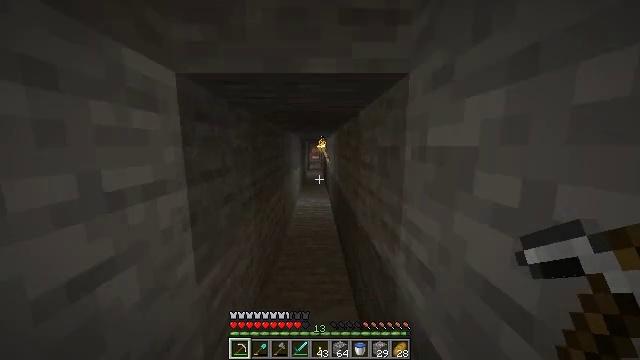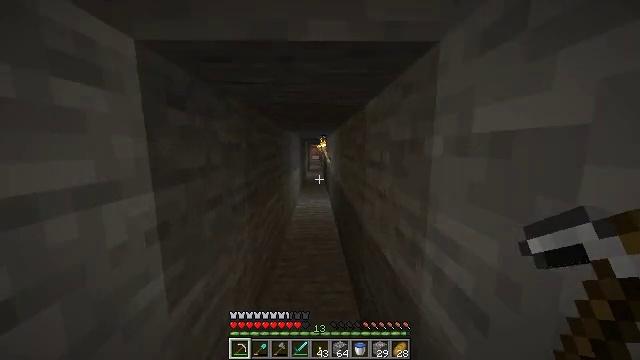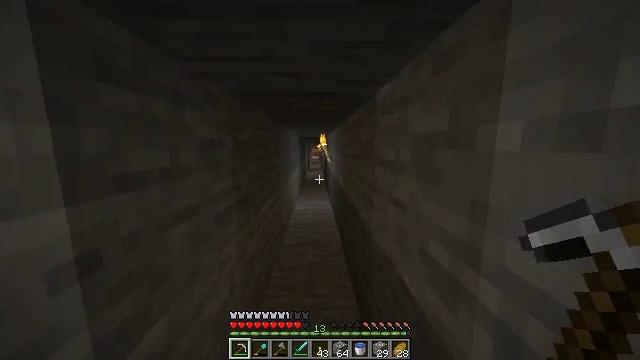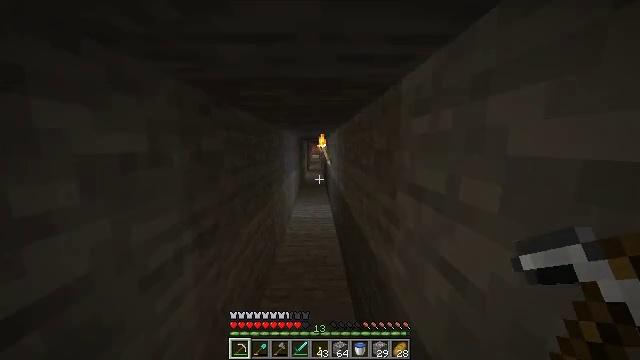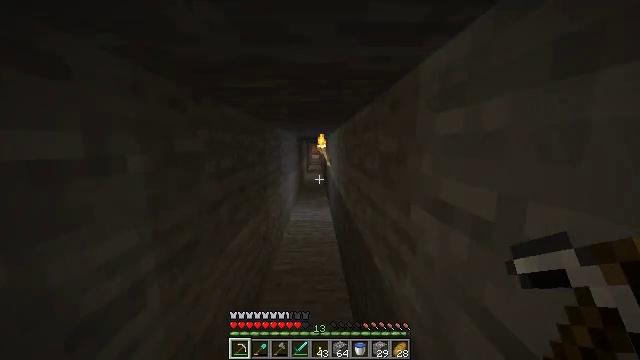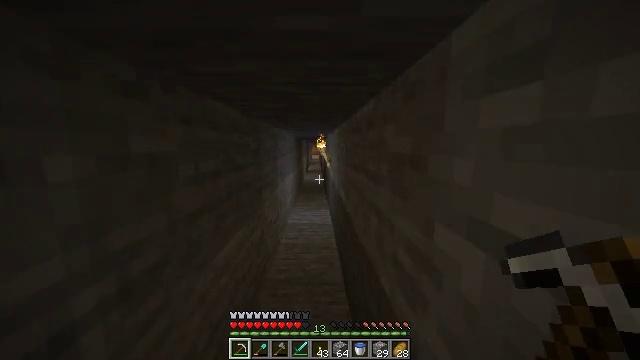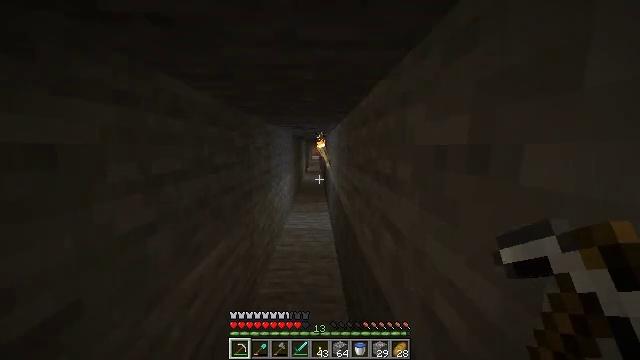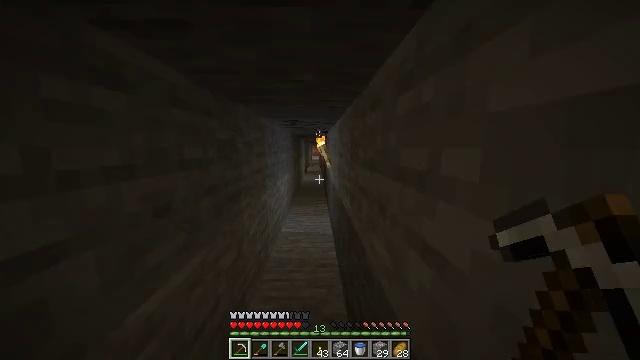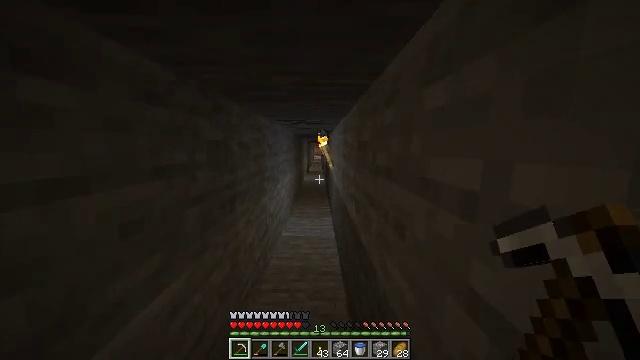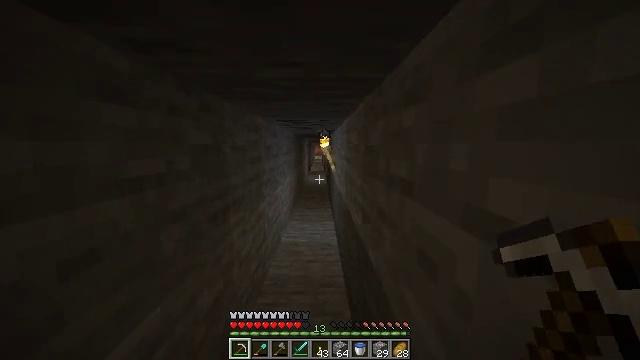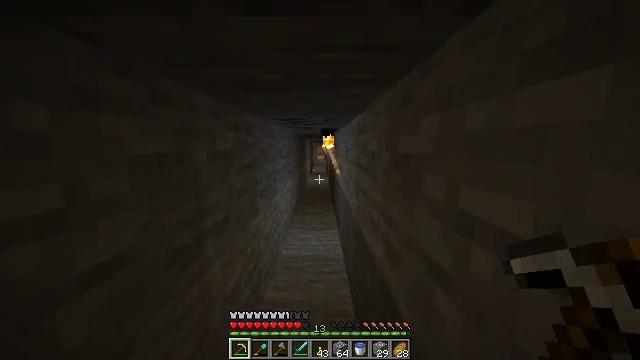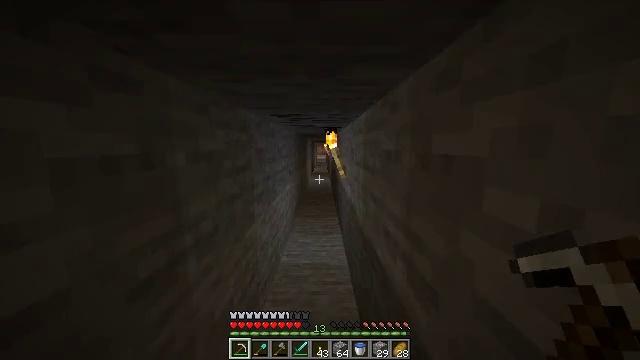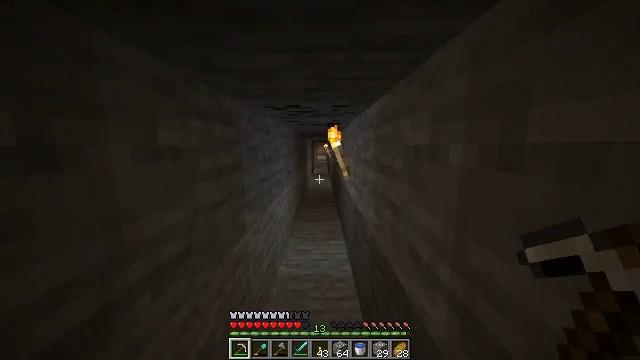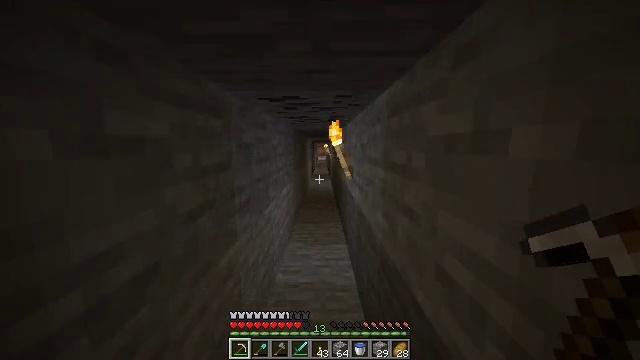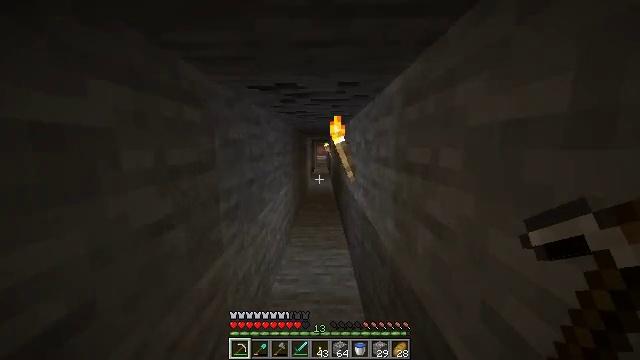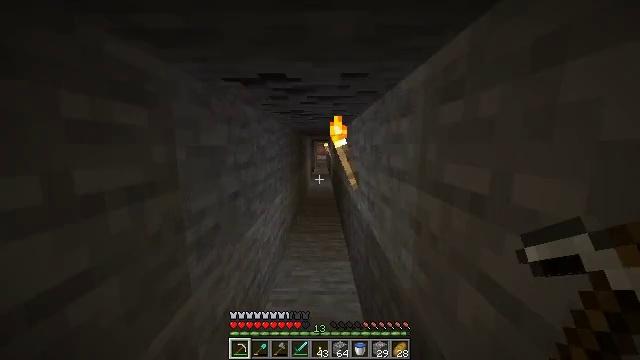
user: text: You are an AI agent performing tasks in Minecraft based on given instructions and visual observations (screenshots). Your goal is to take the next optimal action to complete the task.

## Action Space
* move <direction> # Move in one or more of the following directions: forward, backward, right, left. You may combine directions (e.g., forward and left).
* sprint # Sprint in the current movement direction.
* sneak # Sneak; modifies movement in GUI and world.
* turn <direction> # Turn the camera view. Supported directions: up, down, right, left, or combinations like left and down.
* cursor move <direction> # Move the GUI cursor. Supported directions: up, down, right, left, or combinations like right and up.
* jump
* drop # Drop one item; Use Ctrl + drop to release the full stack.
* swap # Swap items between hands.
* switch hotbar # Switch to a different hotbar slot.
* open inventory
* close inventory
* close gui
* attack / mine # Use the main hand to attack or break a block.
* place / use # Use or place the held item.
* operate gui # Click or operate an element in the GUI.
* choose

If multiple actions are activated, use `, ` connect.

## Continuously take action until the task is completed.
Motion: motion action
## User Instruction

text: Dig up carrots from the soil.
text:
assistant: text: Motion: move forward, sprint
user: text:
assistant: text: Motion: move forward, sprint
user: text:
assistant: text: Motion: move forward, sprint
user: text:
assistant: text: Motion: move forward, sprint
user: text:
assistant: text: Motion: move forward, sprint
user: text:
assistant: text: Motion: move forward, sprint
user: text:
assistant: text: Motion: move forward, sprint
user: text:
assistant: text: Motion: move forward, sprint
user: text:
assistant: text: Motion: move forward, sprint
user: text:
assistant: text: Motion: move forward, sprint
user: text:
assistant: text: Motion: move forward, sprint
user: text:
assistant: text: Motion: move forward, sprint
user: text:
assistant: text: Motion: move forward, sprint
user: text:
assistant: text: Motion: move forward, sprint
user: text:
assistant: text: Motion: move forward, sprint
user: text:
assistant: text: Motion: move forward, sprint
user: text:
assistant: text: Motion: move forward, sprint
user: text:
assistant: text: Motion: move forward, sprint
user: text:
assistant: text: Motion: move forward, sprint
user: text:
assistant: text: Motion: move forward, sprint
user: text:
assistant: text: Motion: move forward, sprint
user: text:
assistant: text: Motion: move forward, sprint
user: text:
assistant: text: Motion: move forward, sprint
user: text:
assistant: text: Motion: move forward, sprint
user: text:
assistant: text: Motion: move forward, sprint
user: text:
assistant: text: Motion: move forward, sprint
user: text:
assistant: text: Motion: move forward, sprint
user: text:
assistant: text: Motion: move forward, sprint
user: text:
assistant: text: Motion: move forward, sprint
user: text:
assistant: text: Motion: move forward, sprint